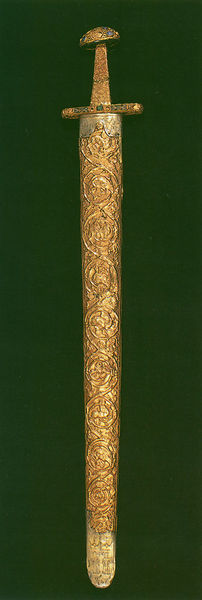
Titel: Essener Zeremonialschwert/ Scheide des Essener Zeremonialschwertes
Institution: Essen, Münsterschatz
Schlagwörter: grün, blumen, ornament, schneide, gold, pflanzen, ranken, ornamente, verzierung, scheide, fotografie, griff, vergoldet, dom, schwert, knauf, mittelalter, besetzt, edelstein, golden, verzeirung, gehämmert, schatz, vergoldung, smaragd, kirchenschatz, schwertscheide, roccaille, geschlagen, 900, 1000, 800, domschatz, zisellierung